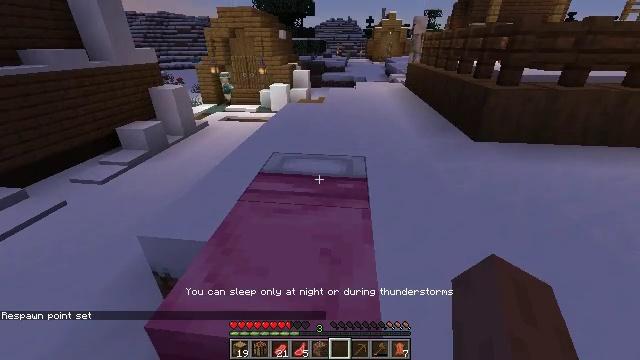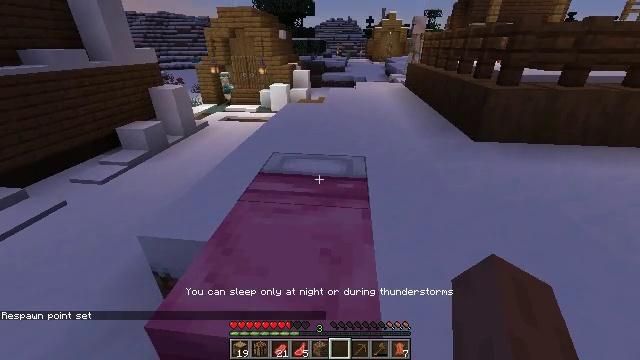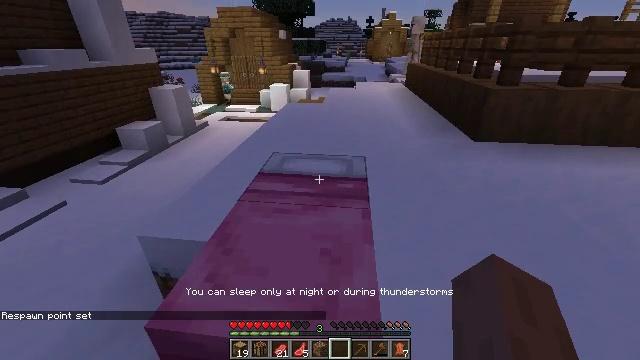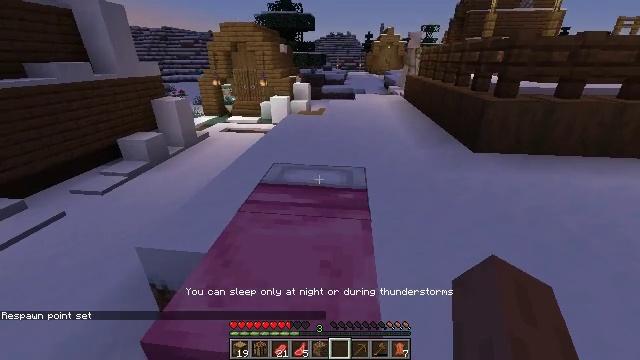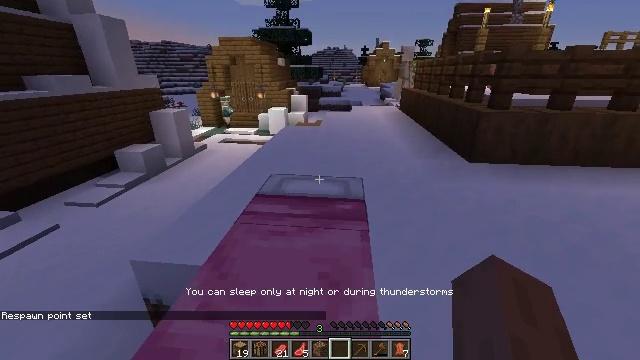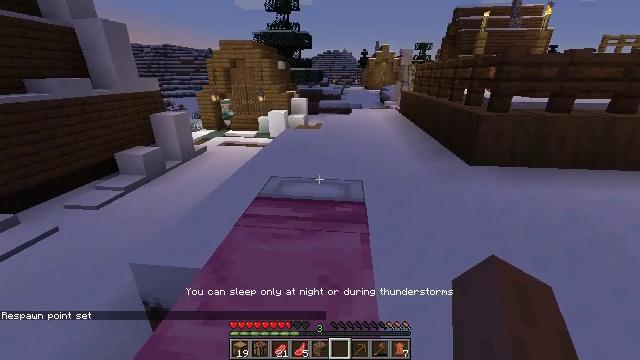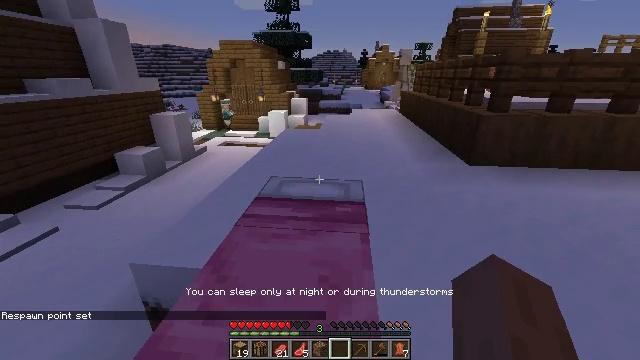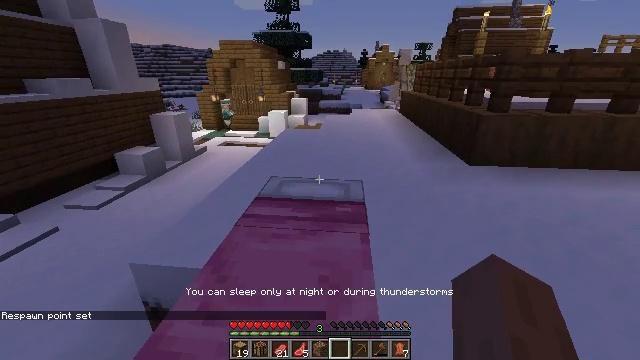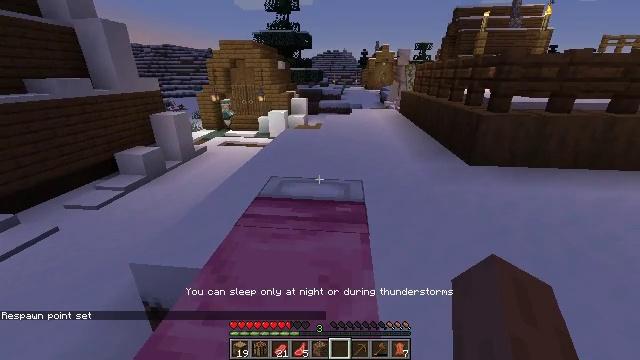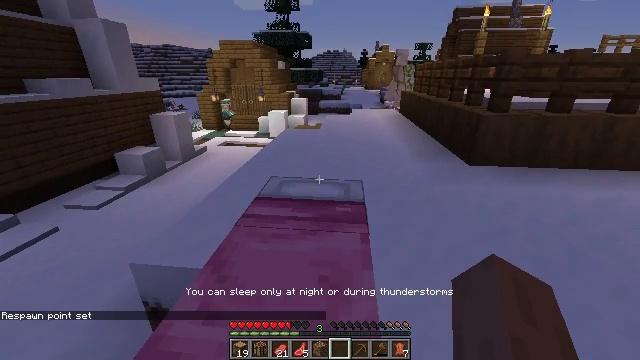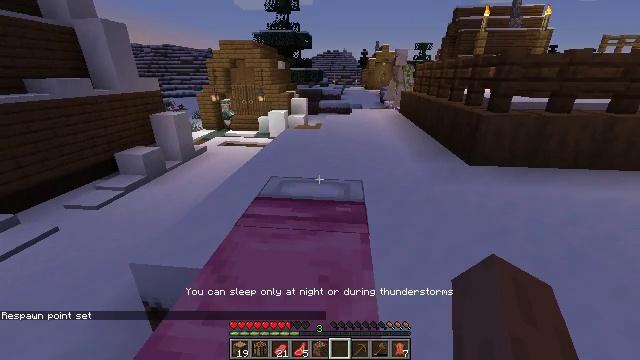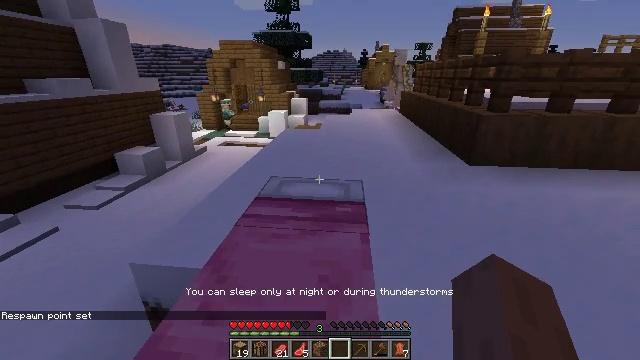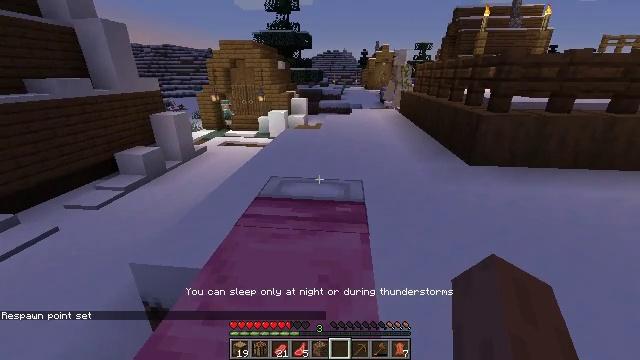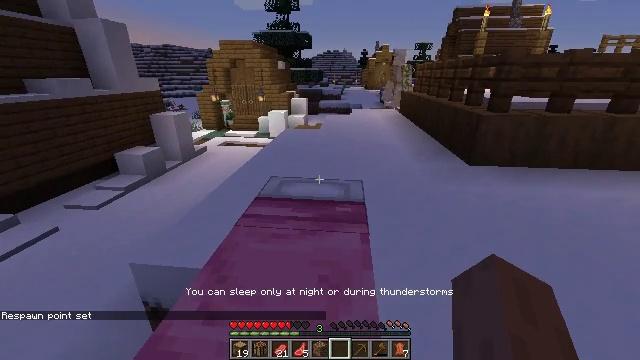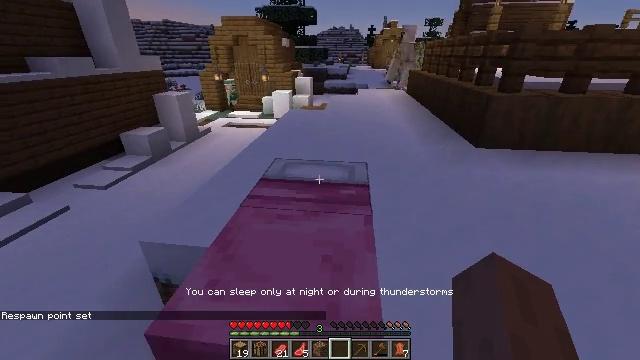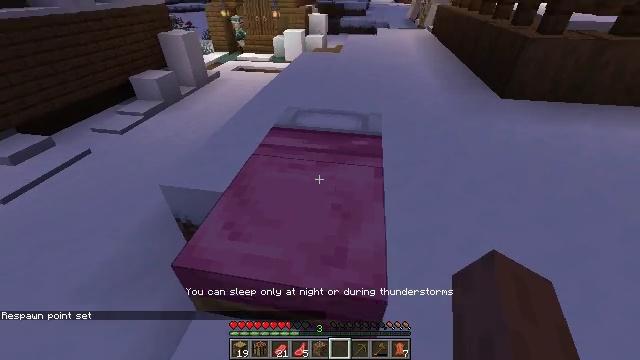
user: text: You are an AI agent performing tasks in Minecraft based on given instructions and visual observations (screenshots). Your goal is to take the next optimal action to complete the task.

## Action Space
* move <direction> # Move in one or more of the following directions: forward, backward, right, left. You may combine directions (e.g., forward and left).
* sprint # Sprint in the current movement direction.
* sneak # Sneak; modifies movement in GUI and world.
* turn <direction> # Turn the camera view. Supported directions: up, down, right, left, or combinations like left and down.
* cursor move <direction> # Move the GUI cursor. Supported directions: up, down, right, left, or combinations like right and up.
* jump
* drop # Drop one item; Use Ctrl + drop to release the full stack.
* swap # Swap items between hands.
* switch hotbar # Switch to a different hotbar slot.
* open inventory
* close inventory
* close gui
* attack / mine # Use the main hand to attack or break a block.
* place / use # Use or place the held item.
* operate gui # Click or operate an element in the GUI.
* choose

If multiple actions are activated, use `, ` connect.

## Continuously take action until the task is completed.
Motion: motion action
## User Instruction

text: Gather the pink bed into your inventory.
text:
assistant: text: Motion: no_op
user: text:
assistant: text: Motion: no_op
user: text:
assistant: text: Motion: turn up
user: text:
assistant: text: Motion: turn up
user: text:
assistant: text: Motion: no_op
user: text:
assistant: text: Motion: no_op
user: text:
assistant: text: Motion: no_op
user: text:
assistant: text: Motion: no_op
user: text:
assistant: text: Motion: no_op
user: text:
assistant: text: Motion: no_op
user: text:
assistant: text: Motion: no_op
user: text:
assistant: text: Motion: no_op
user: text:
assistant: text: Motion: no_op
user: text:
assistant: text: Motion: turn left and down
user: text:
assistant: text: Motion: turn left and down
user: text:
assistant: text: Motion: turn left and down, use / place
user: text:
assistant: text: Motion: use / place
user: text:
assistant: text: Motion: use / place
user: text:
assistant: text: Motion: no_op
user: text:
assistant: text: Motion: no_op
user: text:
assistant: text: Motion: no_op
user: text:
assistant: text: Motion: no_op
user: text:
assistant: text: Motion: no_op
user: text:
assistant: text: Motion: no_op
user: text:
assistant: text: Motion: no_op
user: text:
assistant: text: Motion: no_op
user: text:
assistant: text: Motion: no_op
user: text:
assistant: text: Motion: no_op
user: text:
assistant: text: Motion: turn up
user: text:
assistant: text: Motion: turn right and up